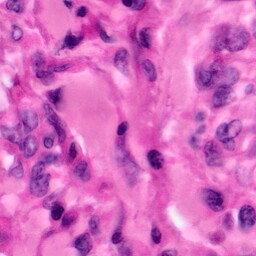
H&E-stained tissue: Pancreatic